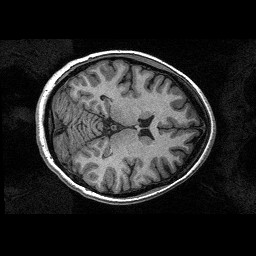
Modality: T1w
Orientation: axial
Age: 26
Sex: female
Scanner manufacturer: siemens
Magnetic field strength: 3 T
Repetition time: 2.3 s
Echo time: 0.00298 s